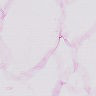
Metastatic tissue present: no